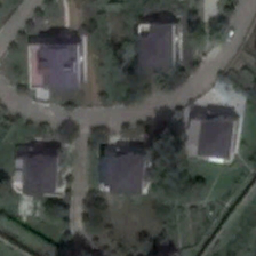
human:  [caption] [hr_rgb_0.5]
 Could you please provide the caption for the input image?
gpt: The crooked road passed through five grey houses

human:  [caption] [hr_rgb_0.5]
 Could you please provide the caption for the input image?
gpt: A curved road ran through five grey houses

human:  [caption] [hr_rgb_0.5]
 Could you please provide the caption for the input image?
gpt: A winding road runs through five gray houses

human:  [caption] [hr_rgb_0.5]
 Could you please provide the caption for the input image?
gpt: several buildings and many green trees are in a medium residential area .

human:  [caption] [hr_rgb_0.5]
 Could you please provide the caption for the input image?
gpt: several buildings and many green trees are in a medium residential area .